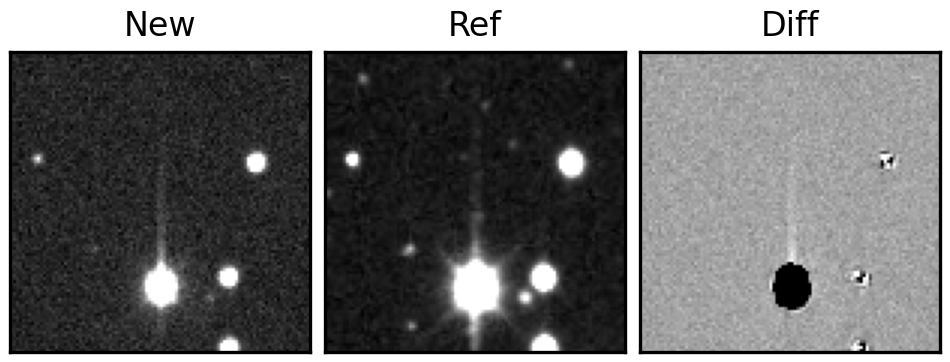
Label: bogus